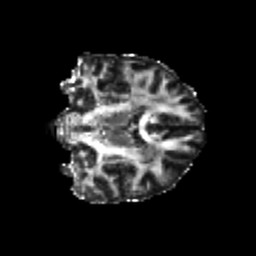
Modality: FA
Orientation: coronal
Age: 24
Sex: female
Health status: healthy
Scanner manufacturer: philips
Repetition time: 7.393 s
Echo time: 0.08599 s